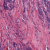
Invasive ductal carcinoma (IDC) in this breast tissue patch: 1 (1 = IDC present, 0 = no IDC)